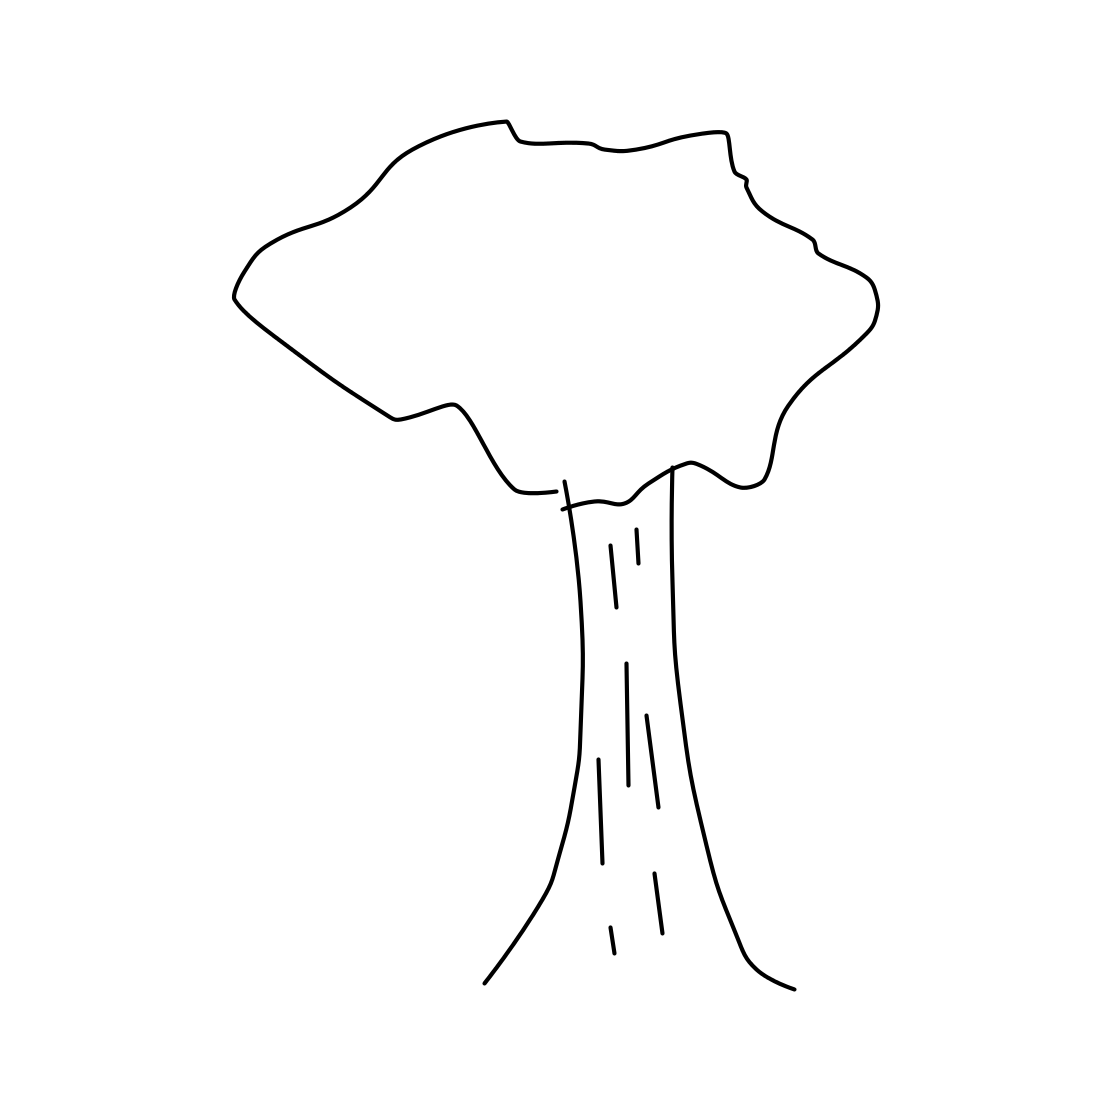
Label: tree